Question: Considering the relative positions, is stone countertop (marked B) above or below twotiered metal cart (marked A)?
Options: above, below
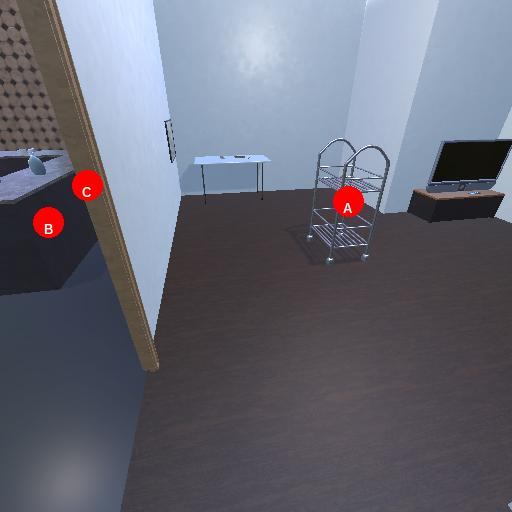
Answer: above